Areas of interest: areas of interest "Agricultural Bank of China (Qingdao Sifang Branch Office)"
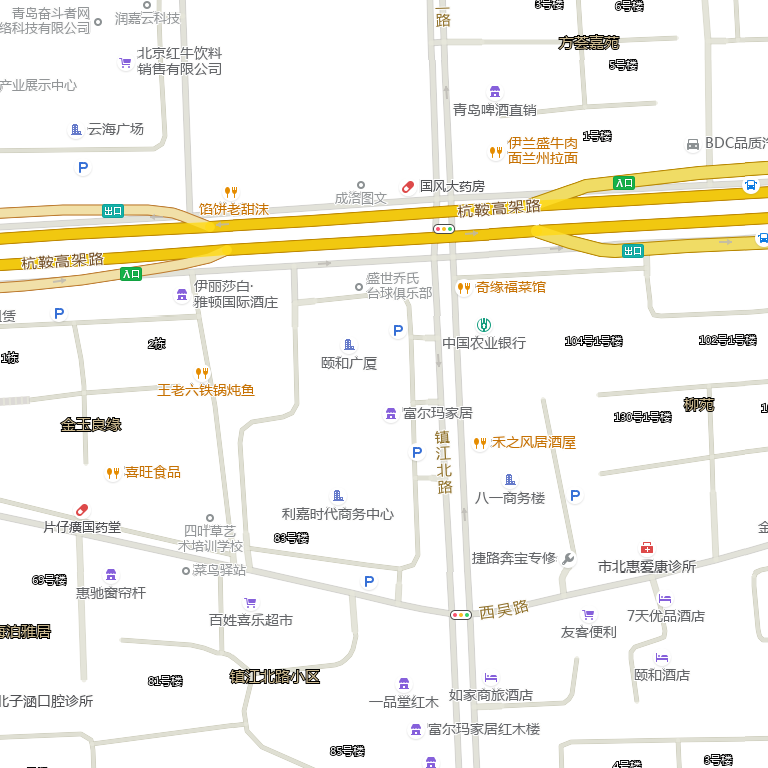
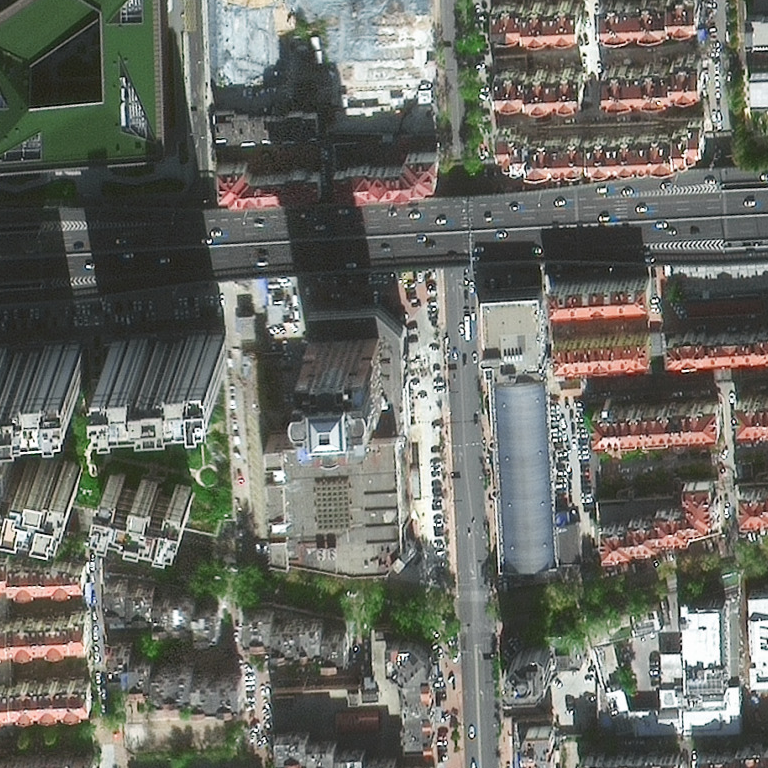